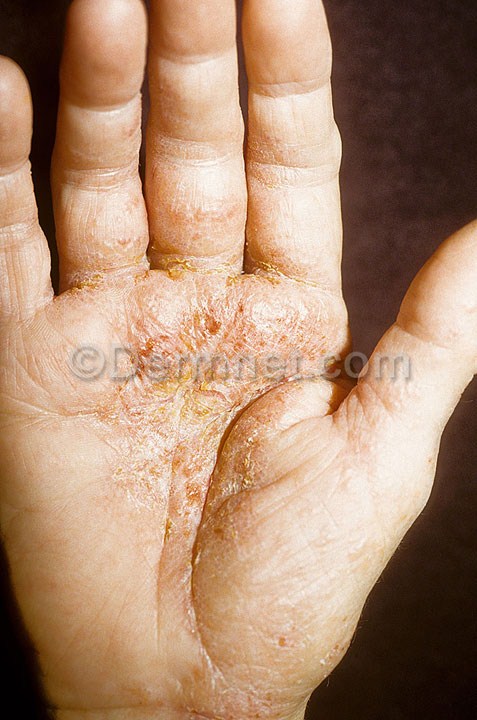
Disease: Eczema Photos